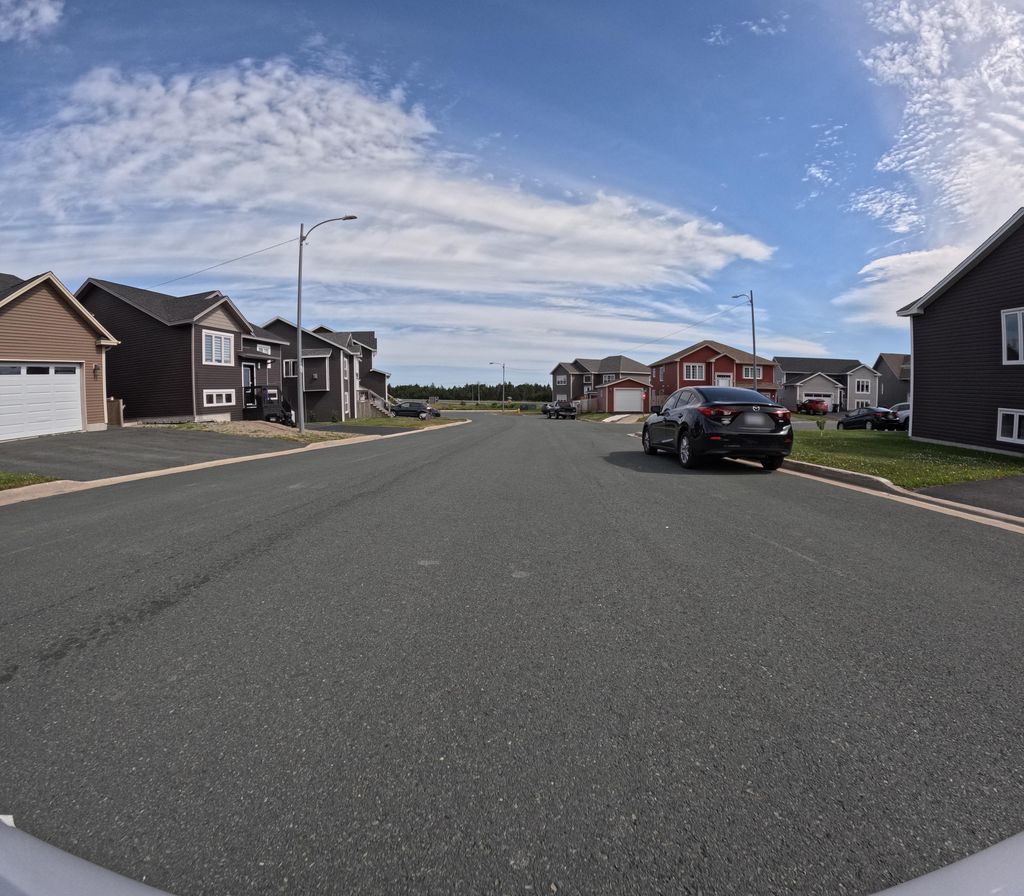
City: st_johns